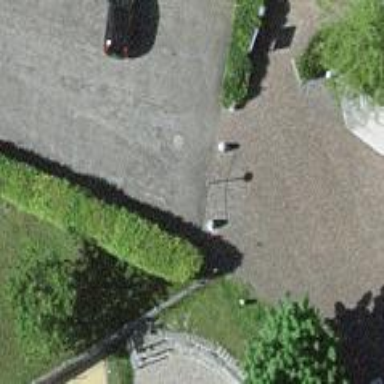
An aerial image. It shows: Bollard barrier.